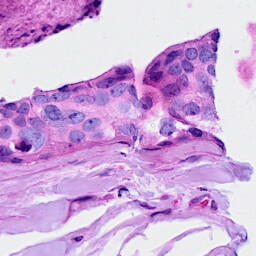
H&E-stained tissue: Ovarian